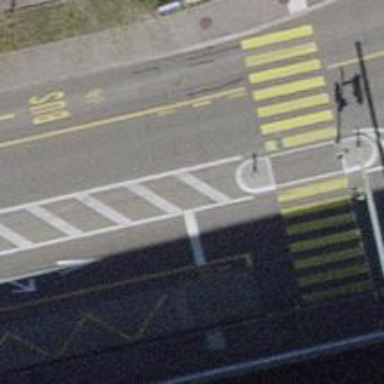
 designed as primary highway with shared bus and cycle lane."